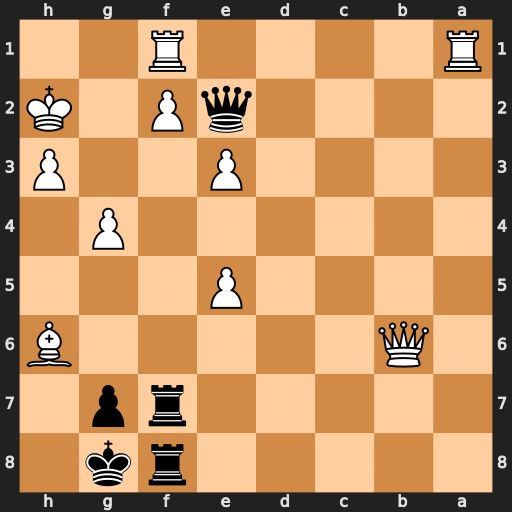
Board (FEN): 5rk1/5rp1/1Q5B/4P3/6P1/4P2P/4qP1K/R4R2
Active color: b
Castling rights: -
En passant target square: -
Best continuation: Rxf2+ Rxf2 Rxf2+ Kg3 Rf3+ Kh4 Qf2+ Kg5 gxh6+ Kg6 Qc2+ Kxh6 Qh7+ Kg5 Qe7+